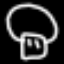
Label: mushroom